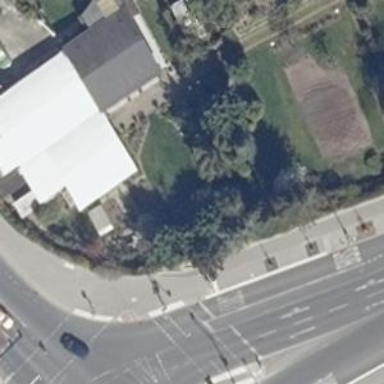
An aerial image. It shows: Detached building with round-shaped roof.